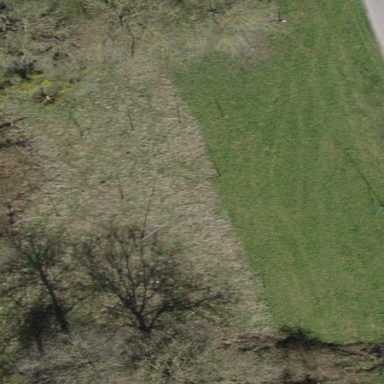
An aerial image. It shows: Beautiful meadow.